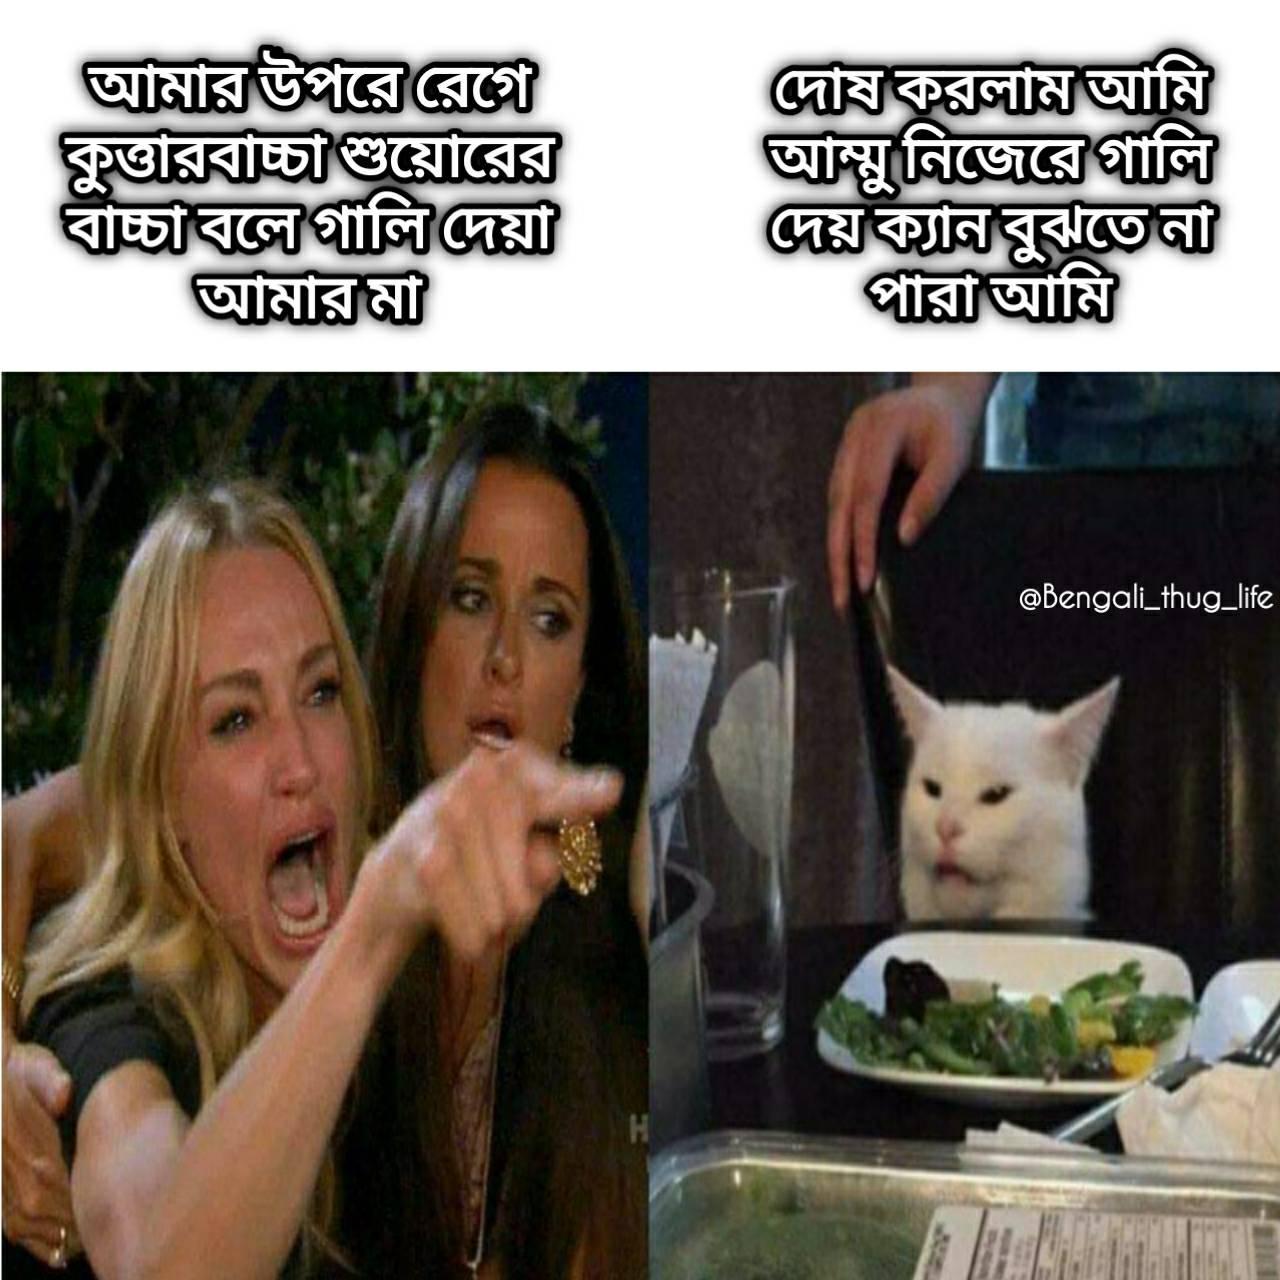
Caption: আমার উপর রেগে কুত্তারবাচ্চা শুয়োরের বাচ্চা বলে গালি দেয়া আমার মা    দোষ করলাম আমি আম্মু নিজেরে গালি দেয় ক্যান বুঝতে না পারা আমি
Label: non-hate